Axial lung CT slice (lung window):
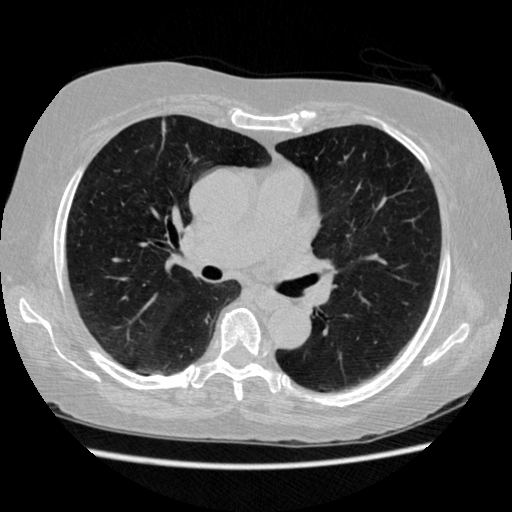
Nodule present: no